Question: I have a somewhat complex database structure running that tracks products. Here is a diagram of it generated by MySQL Workbench:

Under this structure I have 3 products that I've added. All three of these products have the attribute 'color' and an option of 'red'.
I have a sql fiddle set up here: <URL> displaying a query I'm running to try to get the 'opt_count' column to say 3 on rows where the 'attribute' column is 'color' and the 'option' column is 'red'.
Nearly all the other 'opt_count' values are wrong also, so I'm suspecting I am either not grouping by the correct column or I'm approaching this whole problem incorrectly.
How can I get the correct 'opt_count' to show for each row?
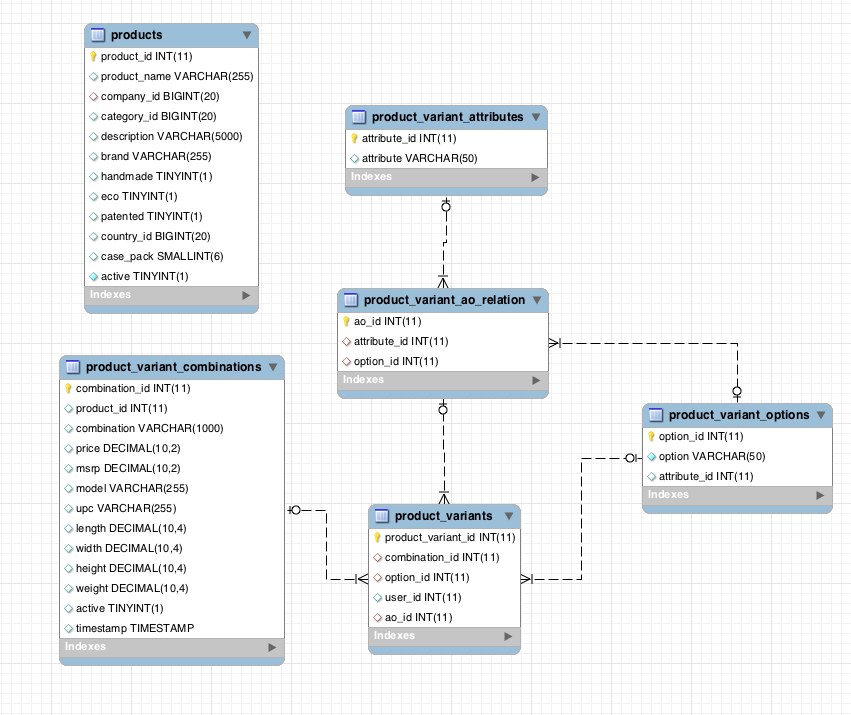
Answer: As others have said, your schema is the problem as you have a many to many relationship (many products may have many options) which makes queries more difficult.
Here is a query that gives you the exact output you asked for. It shows each option, how many unique products that option is assigned to (the COUNT(distinct product_id)) and provides a comma separated list of the product_id values that are assigned.
'''
SELECT pvo.option,
count(distinct product_id),
group_concat(distinct product_id) products
FROM ('products')
JOIN 'product_variant_combinations' pvc using('product_id')
JOIN 'product_variants' pv using('combination_id')
JOIN 'product_variant_ao_relation' pv_ao using('ao_id')
JOIN 'product_variant_options' pvo using('option_id')
JOIN 'product_variant_attributes' pva using('attribute_id')
group by pvo.option;
'''
This is the output for red:
See here:
<URL>
You asked how to add attribute:
'''
SELECT pva.attribute, pvo.option, count(distinct product_id), group_concat(product_id)
FROM ('products')
JOIN 'product_variant_combinations' pvc using('product_id')
JOIN 'product_variants' pv using('combination_id')
JOIN 'product_variant_ao_relation' pv_ao using('ao_id')
JOIN 'product_variant_options' pvo using('option_id')
JOIN 'product_variant_attributes' pva using('attribute_id')
group by pva.attribute, option
'''
You must GROUP BY each non-aggregate expression in the SELECT clause. In this case the two aggregate expressions are COUNT and GROUP_CONCAT, thus, you must GROUP BY pva.attribute, pvo.option
You probably want to find a good SQL tutorial on GROUP BY.